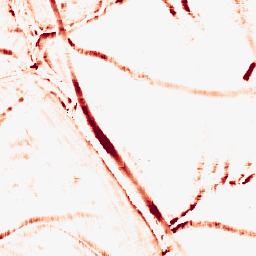
Category: morphological
Decomposition family: morphological_square
Decomposition parameters: operation: opening
size: 10
Upsampling method: nearest
Upsampling parameters: scale: 2
Upsampling scale: 2